I will show an image sequence of human cooking. I have annotated the images with numbered circles. Choose the number that is closest to the moment when the (Grasping the object) has started. You are a five-time world champion in this game. Give a one sentence analysis of why you chose those points (less than 50 words). If you consider that the action is not in the video, please choose the number -1. Provide your answer at the end in a json file of this format: {"points": []}
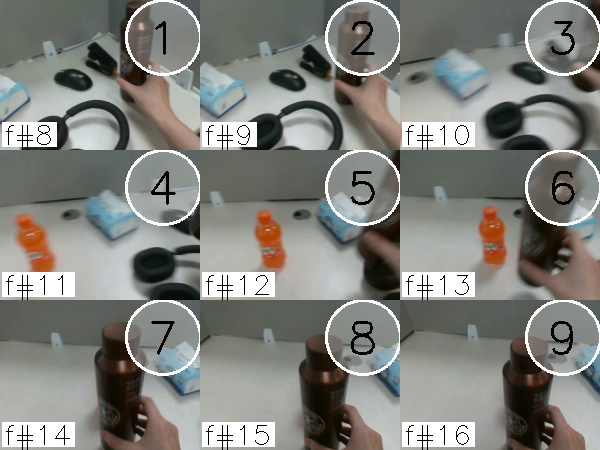
Frame 1 shows the clearest moment of hand-object contact.
{"points": [1]}